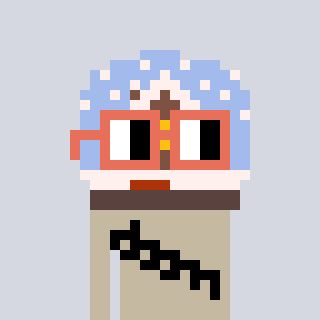
a pixel art character with square orange glasses, a snow globe-shaped head and a bege-colored body on a cool background